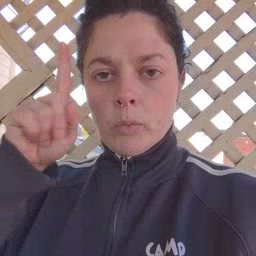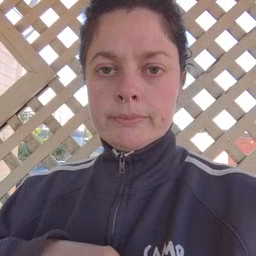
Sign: for